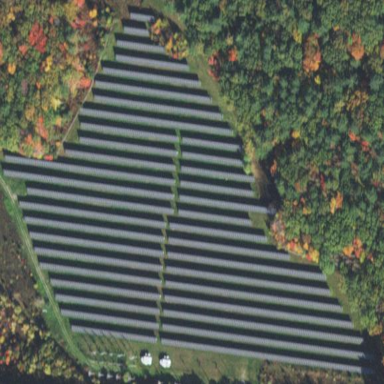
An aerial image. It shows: Solar power generator using photovoltaic panels.